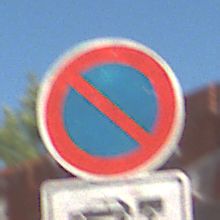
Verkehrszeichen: EingeschraenktesHalteverbot
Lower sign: MehrspurigeFahrzeuge4
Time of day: MorningAfternoon
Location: Outdoor (Nature)
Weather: Clear
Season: Summer
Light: Natural